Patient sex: M
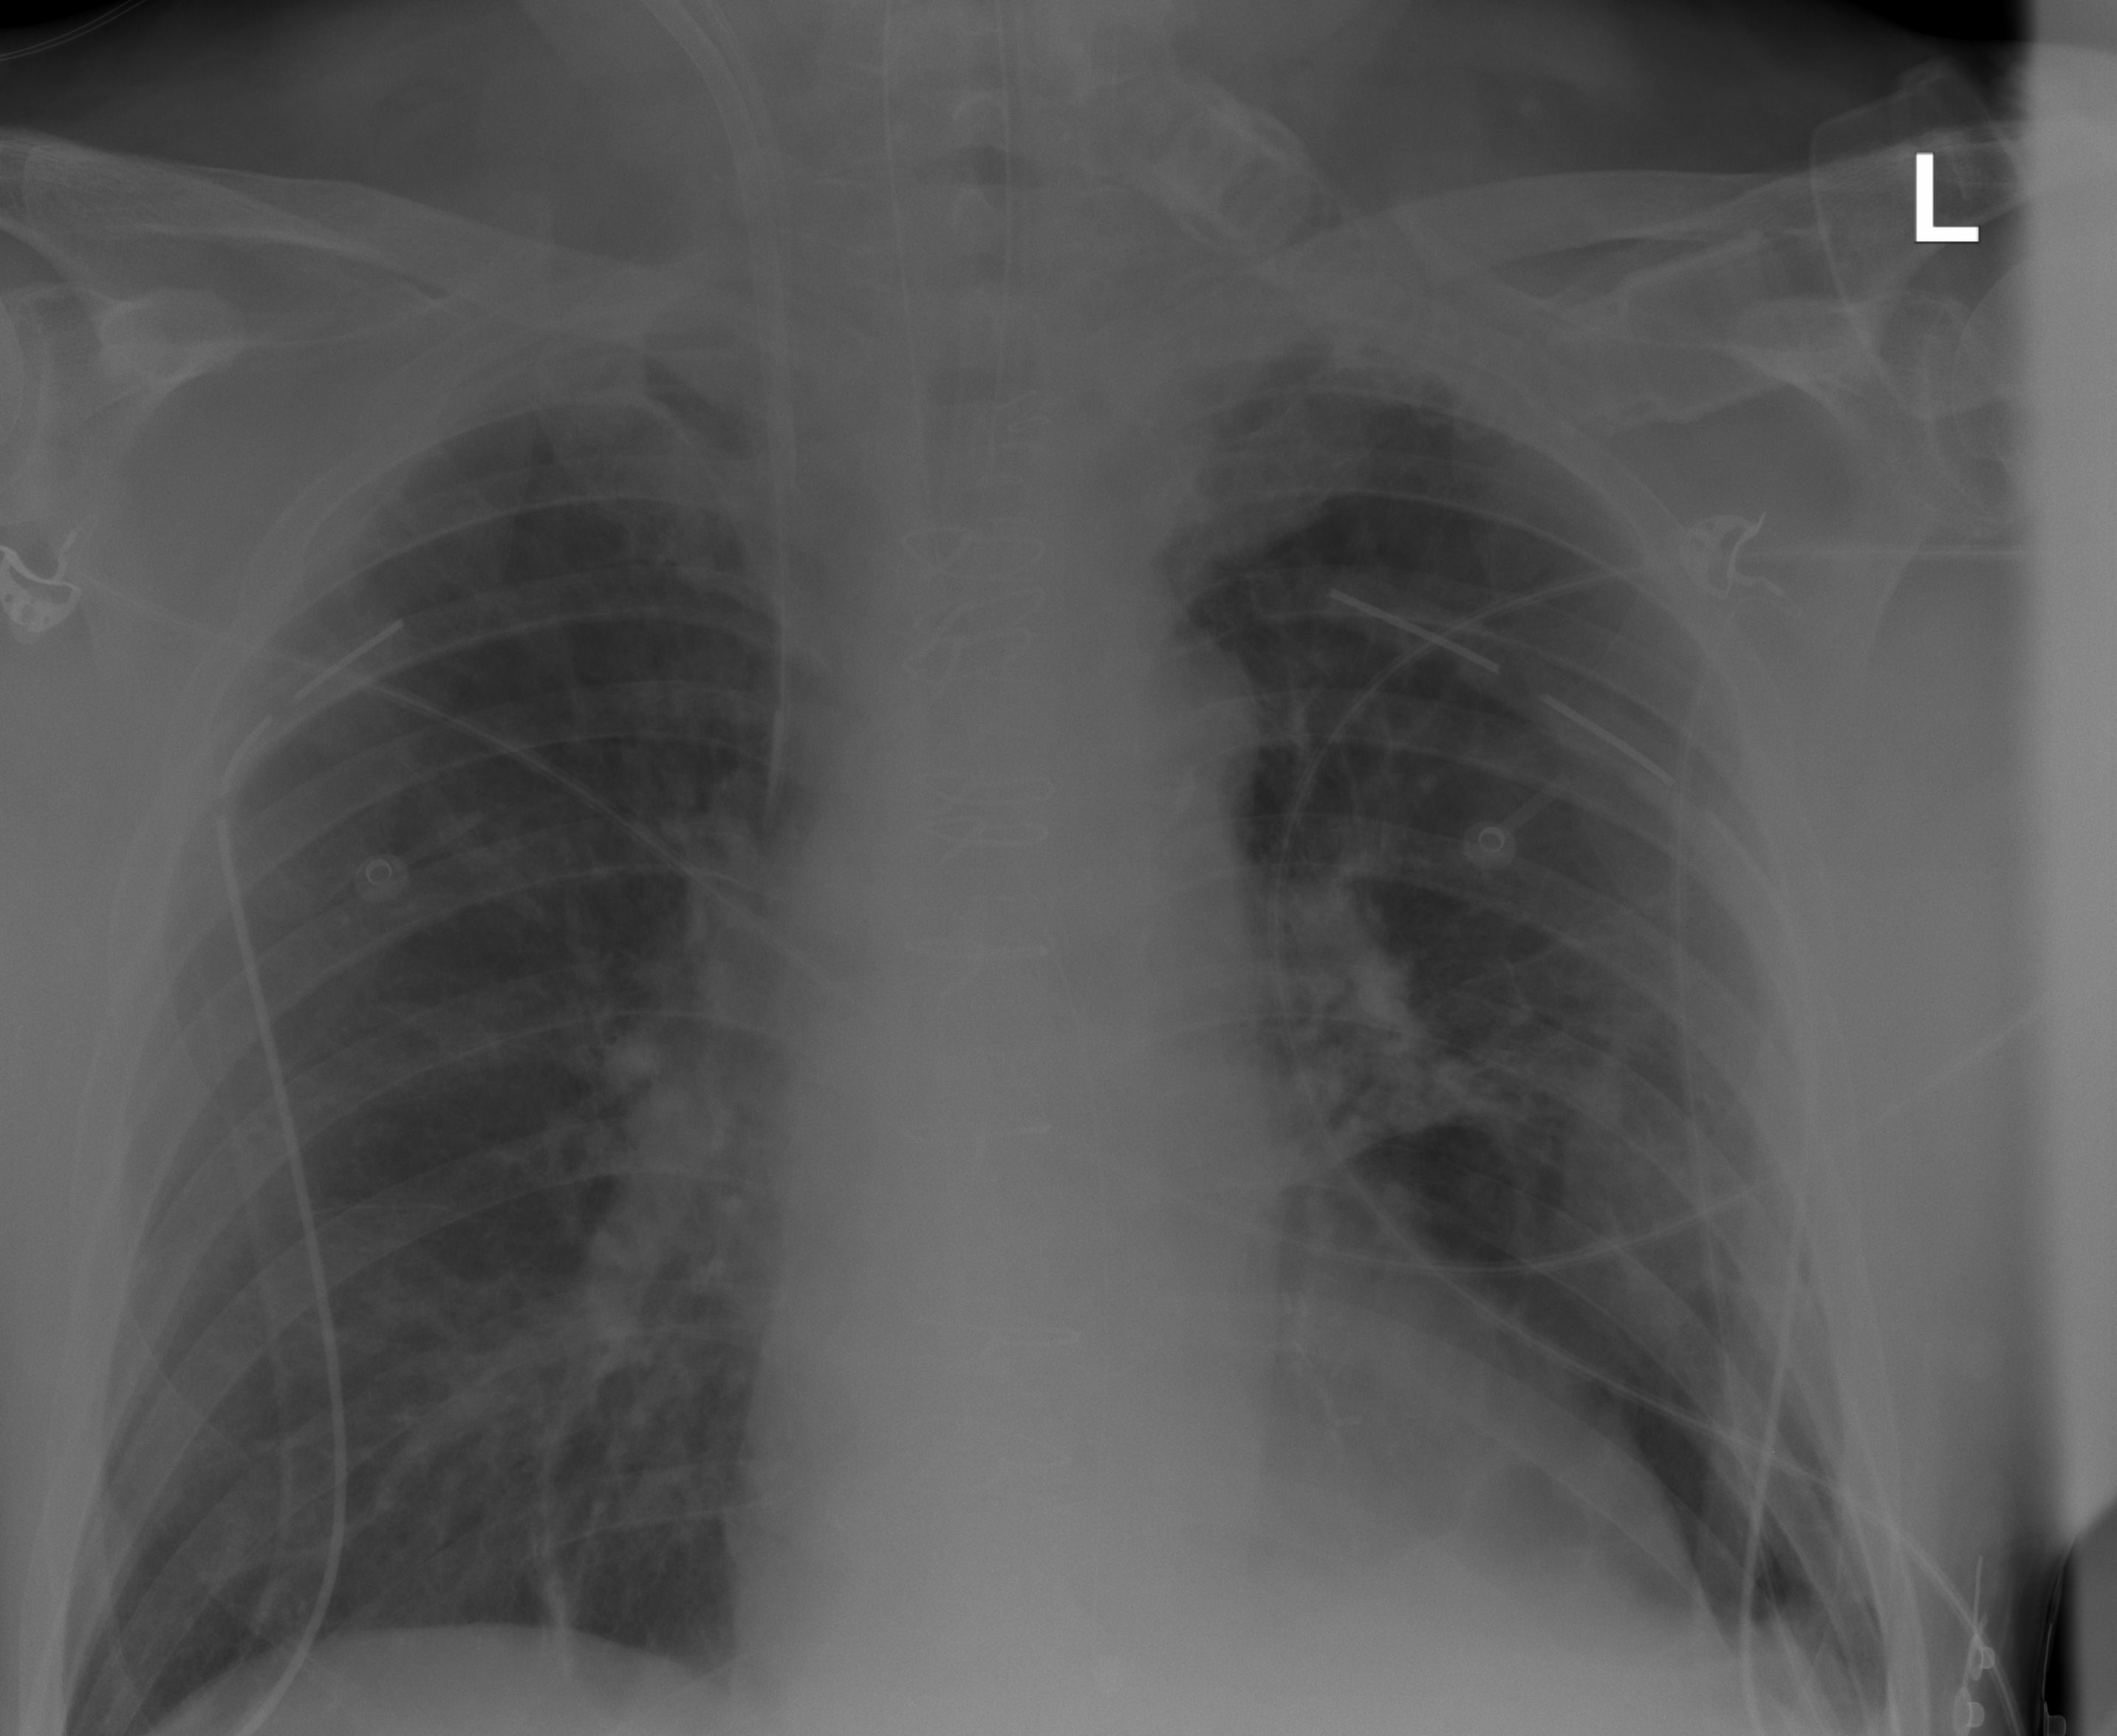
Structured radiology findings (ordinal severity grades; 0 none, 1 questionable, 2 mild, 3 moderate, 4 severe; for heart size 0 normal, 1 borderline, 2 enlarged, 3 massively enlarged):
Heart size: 0
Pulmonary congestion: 0
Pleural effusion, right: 0
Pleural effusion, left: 1
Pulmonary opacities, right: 0
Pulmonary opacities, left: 0
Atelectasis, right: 0
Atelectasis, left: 0